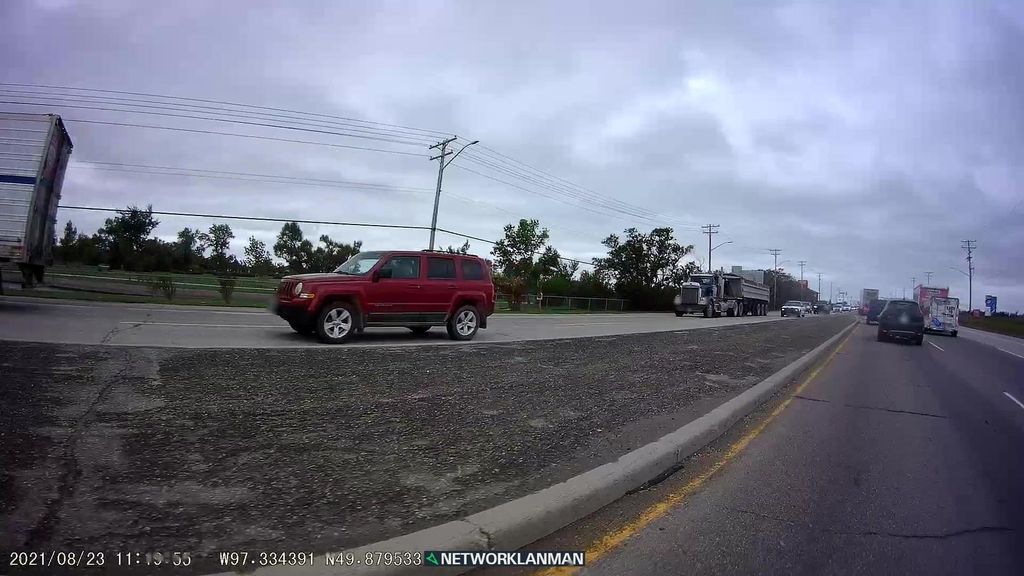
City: winnipeg